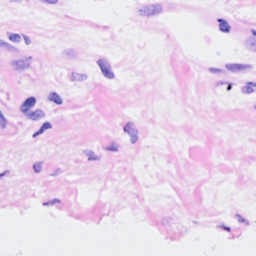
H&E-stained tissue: Breast